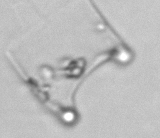
Label: Eucampia